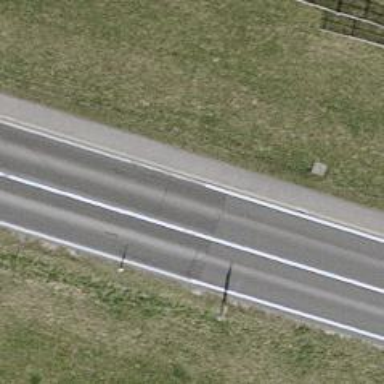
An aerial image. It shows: Secondary road.